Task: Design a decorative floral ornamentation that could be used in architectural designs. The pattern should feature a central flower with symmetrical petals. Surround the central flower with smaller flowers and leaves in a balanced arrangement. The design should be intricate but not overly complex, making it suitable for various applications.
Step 727:
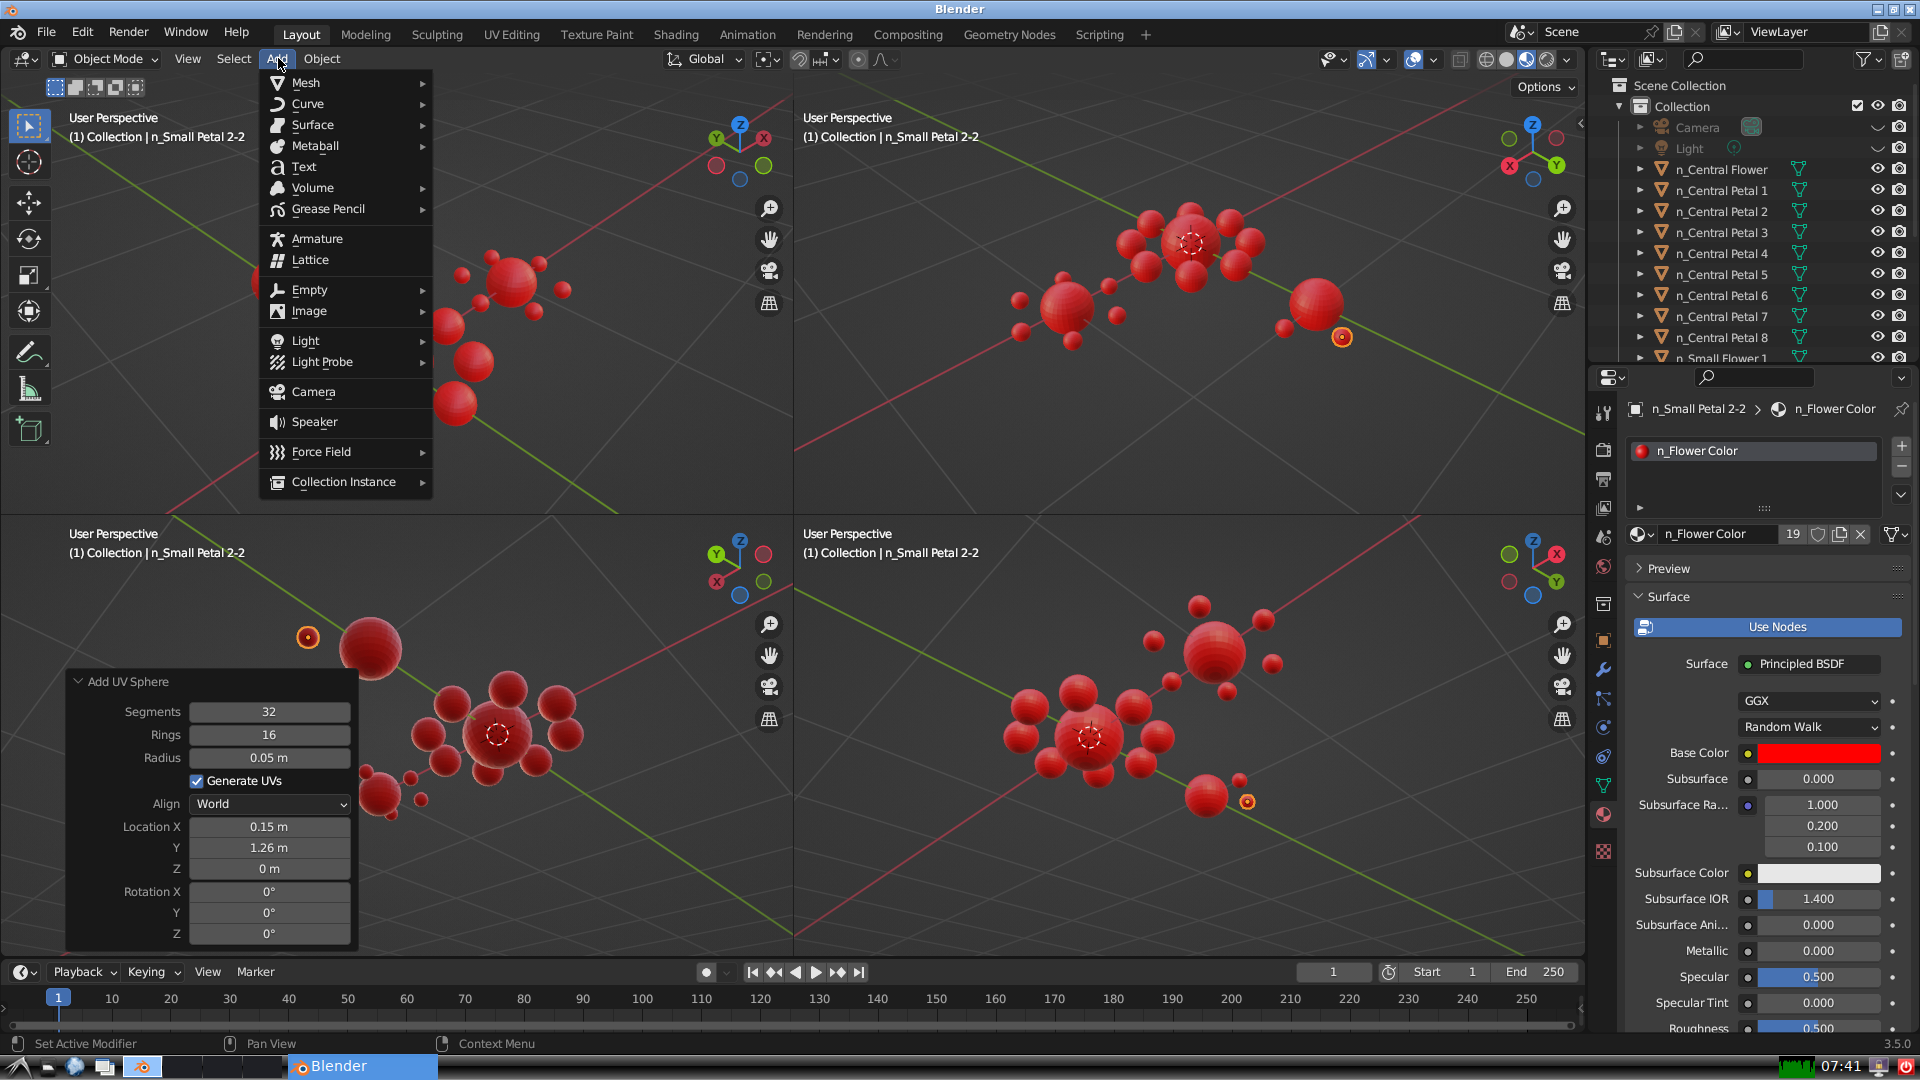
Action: {"mouse_move": [304, 82]}